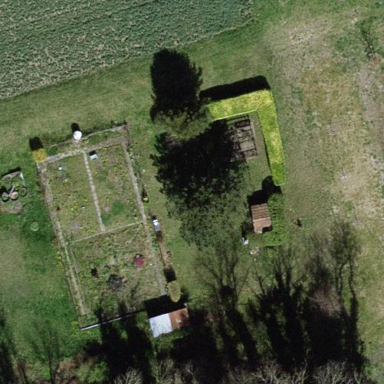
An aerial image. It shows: Area designated for allotments.